Question: I am asked such question and I have my own sayings but I am not really sure what to say about cons and pros? Microsoft asked this question to one of its candidates.
Singly linked list allows you to go one way direction. Whereas doubly linked list has two way direction next and previous.
Here is a good picture which draws the Singly and Doubly LinkedLists.

However, how do you explain the pros and cons of these items in more orderly fashion?
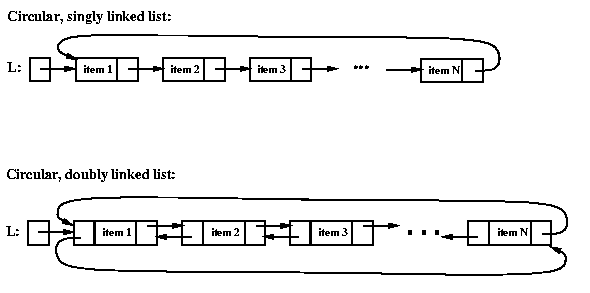
Answer: > I am asked such question and I have my own sayings but I am not really sure what to say about cons and pros?
It all comes down to usage. There's a trade off here.
Singly linked list is simpler in terms of implementation, and typically has a smaller memory requirement as it only needs to keep the forward member referencing in place.
Doubly linked list has more efficient iteration, especially if you need to ever iterate in reverse (which is horribly inefficient with a single linked list), and more efficient deletion of specific nodes.
That being said - since you have this tagged .NET, double linked lists also have the advantage of being directly in the framework in the form of the <URL> class. This provides a huge advantage in that you don't have to implement, test, and maintain your own collection class.